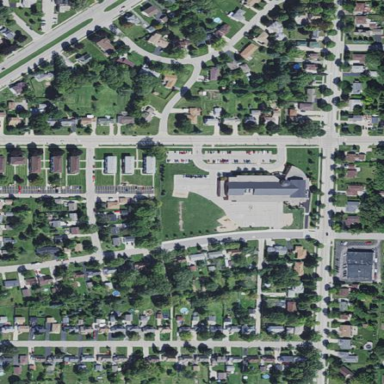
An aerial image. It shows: School.